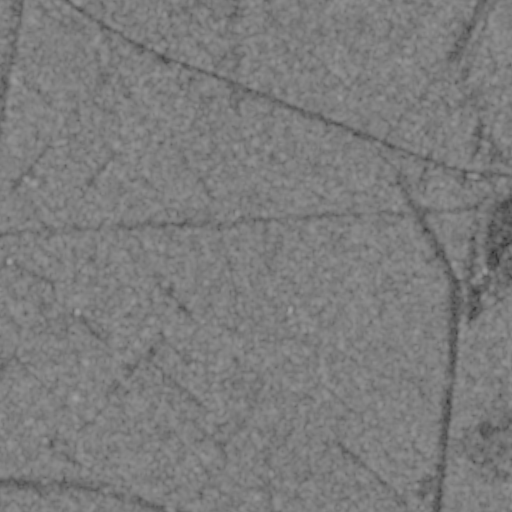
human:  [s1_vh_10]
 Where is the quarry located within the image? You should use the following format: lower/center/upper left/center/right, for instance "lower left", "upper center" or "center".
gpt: The quarry is located in the center right of the image.
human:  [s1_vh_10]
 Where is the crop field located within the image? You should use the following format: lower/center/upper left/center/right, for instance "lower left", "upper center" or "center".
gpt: There is no crop field in the image.

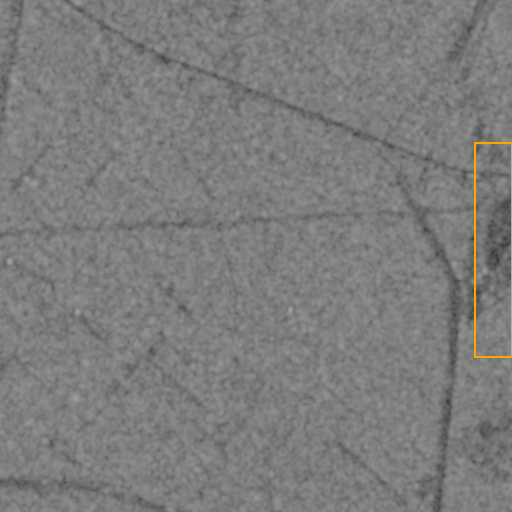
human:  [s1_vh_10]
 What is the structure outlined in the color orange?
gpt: The structure outlined in orange is a quarry.
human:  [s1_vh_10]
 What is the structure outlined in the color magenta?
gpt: There is no magenta outline.